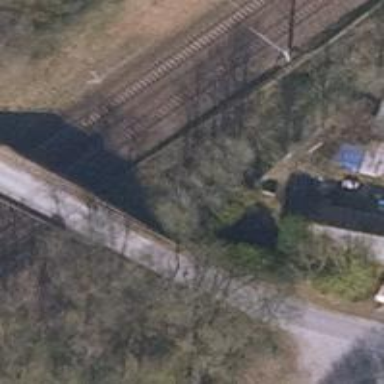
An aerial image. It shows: Unclassified road passing over concrete bridge.